Field crop: maize
Growth stage: 2
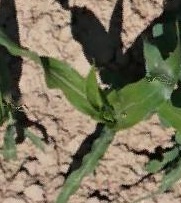
Species: maize